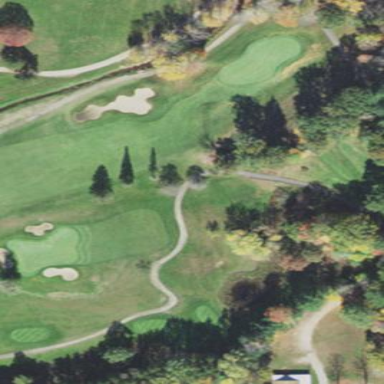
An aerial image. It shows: Golf fairway surrounded by grass.